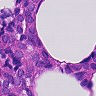
Metastatic tissue present: yes